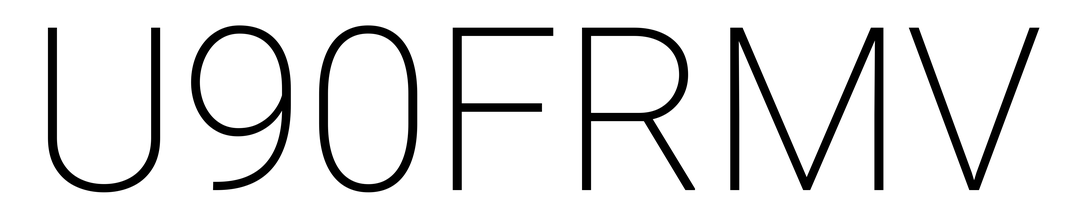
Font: Roboto_ExtraLight